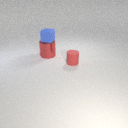
large red metal cylinder behind small red rubber cylinder